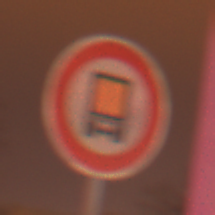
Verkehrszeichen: VerbotKennzeichnungspflichtigeKraftfahrzeugeGefaehrlicheGueter
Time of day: Night
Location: Outdoor (Urban)
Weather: Overcast
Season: Winter
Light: Artificial